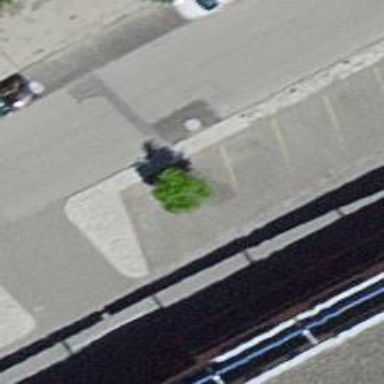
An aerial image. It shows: Charging station.